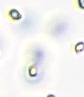
Label: Phaeocystis